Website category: university
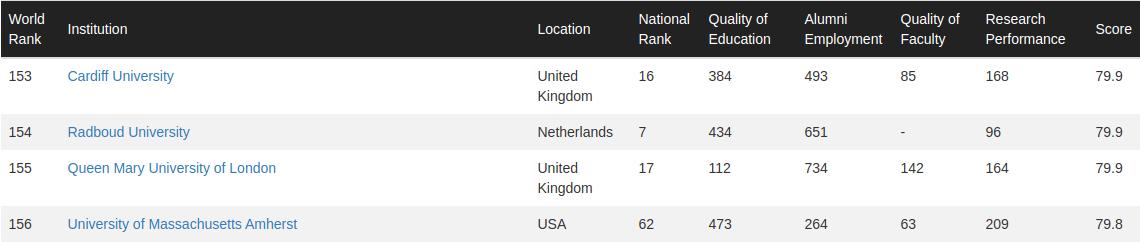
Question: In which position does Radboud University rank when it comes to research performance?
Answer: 96

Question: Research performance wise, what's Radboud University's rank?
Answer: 96

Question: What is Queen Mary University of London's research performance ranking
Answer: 164

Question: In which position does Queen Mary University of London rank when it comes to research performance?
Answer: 164

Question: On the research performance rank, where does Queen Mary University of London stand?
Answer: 164

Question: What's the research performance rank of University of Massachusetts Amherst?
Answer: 209

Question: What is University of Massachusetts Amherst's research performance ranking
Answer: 209

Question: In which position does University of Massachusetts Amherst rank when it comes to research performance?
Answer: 209

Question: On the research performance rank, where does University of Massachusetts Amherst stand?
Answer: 209

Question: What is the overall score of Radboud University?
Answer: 79.9

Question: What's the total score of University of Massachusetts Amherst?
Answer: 79.8

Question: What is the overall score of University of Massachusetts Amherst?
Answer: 79.8

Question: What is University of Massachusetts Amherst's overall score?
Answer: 79.8

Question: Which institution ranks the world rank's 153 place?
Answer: Cardiff University

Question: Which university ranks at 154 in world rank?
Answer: Radboud University

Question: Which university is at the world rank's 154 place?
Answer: Radboud University

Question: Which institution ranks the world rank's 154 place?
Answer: Radboud University

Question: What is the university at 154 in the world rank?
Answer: Radboud University

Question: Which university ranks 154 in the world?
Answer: Radboud University

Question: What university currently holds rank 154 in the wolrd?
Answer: Radboud University

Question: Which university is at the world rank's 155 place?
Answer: Queen Mary University of London

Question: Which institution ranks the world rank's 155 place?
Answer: Queen Mary University of London

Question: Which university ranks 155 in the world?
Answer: Queen Mary University of London

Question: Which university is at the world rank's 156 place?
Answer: University of Massachusetts Amherst

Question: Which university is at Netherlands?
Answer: Radboud University

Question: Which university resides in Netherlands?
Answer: Radboud University

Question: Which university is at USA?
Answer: University of Massachusetts Amherst

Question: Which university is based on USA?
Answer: University of Massachusetts Amherst

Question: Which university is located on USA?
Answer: University of Massachusetts Amherst

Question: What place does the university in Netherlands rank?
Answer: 154

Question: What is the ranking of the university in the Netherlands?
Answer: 154

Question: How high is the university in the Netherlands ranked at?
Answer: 154

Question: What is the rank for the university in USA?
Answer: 156

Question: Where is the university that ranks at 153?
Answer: United Kingdom

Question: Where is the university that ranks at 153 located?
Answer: United Kingdom

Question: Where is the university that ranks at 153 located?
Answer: United Kingdom

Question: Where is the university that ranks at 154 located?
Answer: Netherlands

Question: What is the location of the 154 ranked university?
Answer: Netherlands

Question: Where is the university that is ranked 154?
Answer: Netherlands

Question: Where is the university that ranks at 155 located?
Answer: United Kingdom

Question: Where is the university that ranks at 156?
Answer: USA

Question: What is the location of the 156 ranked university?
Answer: USA

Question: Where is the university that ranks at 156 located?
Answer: USA

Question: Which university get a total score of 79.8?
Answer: University of Massachusetts Amherst